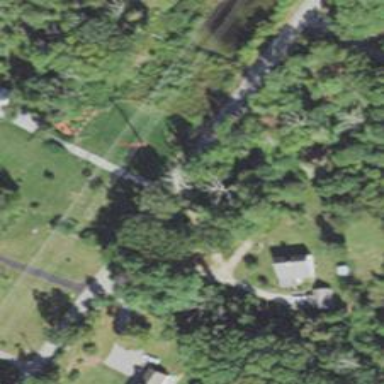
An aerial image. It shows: Residential driveway designated as service road.